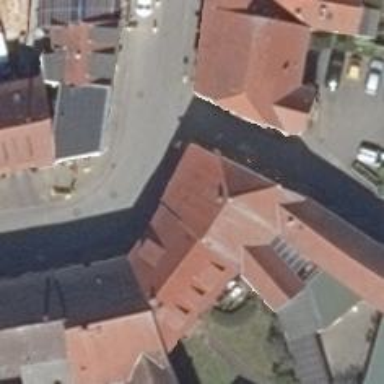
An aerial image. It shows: Post office.